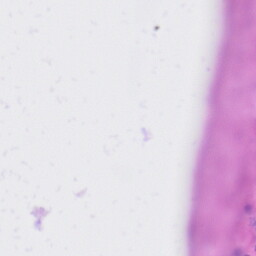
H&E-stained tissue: Liver